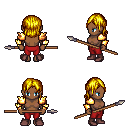
a pixel art fantasy rpg character, female body template, human, dark skin, gold arm armor, red pants, blonde long bangs hairstyle, maroon shoes, spear, four views (front, back, left, right), 2x2 character sprite sheet, small pixel art, hard edges, no anti-aliasing